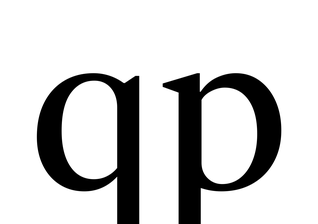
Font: LibreCaslonText_Regular